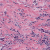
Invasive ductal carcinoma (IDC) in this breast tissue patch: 1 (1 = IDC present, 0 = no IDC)